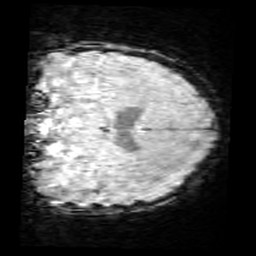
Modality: SWI
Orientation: coronal
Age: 10
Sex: male
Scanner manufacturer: siemens
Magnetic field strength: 3 T
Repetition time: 0.027 s
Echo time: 0.02 s